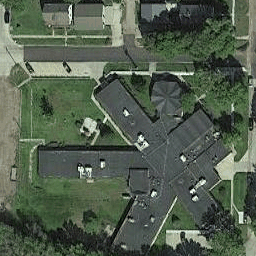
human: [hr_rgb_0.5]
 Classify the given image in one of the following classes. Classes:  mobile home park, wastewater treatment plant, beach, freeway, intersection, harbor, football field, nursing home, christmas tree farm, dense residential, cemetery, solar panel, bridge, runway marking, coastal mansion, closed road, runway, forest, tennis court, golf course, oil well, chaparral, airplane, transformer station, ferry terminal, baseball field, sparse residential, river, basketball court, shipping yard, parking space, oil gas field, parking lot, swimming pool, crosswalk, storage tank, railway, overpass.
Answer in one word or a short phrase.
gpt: nursing home